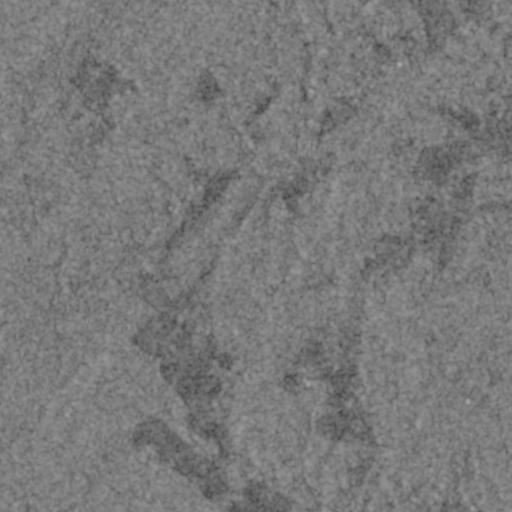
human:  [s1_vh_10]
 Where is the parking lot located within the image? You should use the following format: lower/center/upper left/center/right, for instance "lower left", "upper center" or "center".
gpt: The parking lot is located in the lower right of the image.
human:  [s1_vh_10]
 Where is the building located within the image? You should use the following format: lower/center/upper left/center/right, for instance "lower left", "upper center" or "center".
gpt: The building is located in the lower left of the image.
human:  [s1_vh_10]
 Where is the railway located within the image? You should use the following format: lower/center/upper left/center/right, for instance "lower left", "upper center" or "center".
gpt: The railway is located in the left of the image.
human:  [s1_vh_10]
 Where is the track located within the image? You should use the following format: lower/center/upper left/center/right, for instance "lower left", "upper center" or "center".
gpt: There is no track in the image.

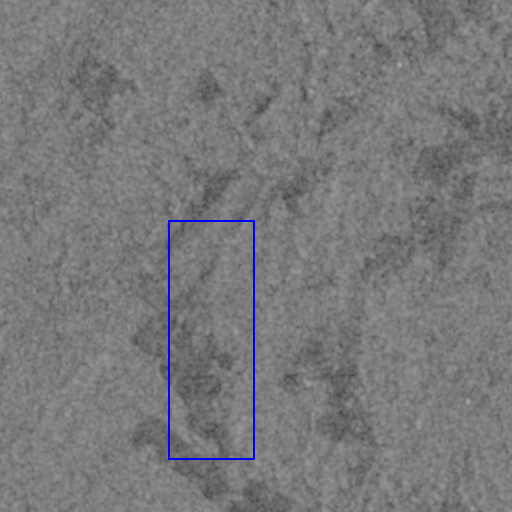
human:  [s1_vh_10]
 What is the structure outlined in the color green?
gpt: There is no green outline.
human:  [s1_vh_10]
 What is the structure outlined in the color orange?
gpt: There is no structure outlined in orange.